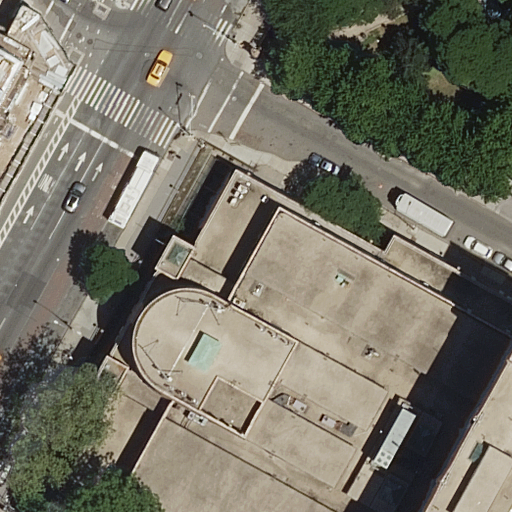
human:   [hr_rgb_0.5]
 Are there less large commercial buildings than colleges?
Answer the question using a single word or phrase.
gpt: yes

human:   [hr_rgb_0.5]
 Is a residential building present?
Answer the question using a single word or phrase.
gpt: yes

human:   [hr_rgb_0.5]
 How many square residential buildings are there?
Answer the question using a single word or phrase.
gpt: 0

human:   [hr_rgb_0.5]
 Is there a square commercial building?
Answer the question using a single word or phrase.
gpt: no

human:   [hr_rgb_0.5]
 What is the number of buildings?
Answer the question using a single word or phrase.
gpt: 2

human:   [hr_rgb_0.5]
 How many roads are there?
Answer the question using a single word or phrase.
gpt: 10

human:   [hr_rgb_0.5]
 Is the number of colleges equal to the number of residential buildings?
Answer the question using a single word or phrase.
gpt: no

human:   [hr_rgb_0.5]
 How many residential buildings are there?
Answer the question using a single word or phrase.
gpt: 2

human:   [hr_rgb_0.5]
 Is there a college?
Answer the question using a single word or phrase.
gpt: yes

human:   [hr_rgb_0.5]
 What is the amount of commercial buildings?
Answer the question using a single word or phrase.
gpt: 0

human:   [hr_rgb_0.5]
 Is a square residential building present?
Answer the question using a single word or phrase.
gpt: no

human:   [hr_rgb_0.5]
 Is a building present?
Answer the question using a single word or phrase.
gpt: yes

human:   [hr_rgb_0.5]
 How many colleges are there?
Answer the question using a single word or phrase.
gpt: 1

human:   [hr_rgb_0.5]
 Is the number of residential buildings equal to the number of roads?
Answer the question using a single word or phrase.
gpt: no

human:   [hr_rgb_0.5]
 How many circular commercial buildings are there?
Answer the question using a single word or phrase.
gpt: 0

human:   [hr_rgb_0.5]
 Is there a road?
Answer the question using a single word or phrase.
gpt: yes

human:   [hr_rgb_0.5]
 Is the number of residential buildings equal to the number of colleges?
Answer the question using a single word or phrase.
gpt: no

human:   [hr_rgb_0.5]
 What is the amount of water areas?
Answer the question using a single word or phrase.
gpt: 0

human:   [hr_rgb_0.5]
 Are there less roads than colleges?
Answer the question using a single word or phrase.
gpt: no

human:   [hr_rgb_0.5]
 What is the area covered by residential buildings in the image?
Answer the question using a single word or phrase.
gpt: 7214m2

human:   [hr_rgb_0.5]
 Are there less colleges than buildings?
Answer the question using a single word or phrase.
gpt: yes

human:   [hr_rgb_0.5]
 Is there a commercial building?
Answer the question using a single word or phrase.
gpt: no

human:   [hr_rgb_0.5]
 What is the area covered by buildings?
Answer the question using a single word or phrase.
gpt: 7214m2

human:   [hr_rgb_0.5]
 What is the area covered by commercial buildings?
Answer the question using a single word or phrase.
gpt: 0m2

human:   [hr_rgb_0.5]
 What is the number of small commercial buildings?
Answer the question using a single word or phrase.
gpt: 0

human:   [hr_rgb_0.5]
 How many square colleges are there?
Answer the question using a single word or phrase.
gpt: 0

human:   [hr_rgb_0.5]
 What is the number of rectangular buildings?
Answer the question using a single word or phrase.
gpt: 0

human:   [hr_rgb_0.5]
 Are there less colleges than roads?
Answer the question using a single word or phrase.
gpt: yes

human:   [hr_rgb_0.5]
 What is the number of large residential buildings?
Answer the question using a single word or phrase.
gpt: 2

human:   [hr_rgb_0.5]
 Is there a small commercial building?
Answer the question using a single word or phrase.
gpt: no

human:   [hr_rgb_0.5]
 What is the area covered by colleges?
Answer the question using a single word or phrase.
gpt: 0m2

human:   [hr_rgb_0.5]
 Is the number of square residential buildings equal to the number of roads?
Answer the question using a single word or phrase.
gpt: no

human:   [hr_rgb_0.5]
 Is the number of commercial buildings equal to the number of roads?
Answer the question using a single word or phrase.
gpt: no

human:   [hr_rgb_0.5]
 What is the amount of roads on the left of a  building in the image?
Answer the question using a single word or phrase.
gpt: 8

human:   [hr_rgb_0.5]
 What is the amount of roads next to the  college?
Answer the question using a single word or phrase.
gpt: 10

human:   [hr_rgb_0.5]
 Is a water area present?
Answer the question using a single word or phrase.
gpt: no

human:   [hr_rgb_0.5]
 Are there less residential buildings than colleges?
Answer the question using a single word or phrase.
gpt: no

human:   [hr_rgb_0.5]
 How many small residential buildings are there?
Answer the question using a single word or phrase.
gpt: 0

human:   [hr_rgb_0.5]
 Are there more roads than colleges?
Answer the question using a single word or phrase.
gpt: yes

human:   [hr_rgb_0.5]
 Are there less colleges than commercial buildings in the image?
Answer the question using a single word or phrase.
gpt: no

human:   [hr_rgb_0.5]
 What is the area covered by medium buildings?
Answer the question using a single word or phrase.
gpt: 0m2

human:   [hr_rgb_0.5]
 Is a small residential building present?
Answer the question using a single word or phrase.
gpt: no

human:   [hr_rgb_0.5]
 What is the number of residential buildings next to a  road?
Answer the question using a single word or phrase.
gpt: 2

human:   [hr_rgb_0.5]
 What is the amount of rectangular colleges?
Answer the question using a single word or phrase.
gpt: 1

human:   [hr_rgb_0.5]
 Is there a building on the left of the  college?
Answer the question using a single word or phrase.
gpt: no

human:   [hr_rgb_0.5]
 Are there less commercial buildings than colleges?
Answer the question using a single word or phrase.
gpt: yes

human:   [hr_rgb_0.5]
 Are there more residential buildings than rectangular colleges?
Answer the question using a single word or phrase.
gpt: yes

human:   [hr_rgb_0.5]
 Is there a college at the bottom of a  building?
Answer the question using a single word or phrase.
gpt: yes

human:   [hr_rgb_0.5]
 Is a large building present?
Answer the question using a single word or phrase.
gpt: yes

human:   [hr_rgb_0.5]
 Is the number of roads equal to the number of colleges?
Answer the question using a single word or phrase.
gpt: no

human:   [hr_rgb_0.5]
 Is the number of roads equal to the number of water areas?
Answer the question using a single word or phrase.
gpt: no

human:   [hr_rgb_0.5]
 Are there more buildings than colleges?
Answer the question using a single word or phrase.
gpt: yes

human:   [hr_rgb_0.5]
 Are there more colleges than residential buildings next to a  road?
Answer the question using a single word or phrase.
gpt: no

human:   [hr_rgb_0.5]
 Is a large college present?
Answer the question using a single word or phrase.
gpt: no

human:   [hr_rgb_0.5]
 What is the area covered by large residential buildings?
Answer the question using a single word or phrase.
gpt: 7214m2

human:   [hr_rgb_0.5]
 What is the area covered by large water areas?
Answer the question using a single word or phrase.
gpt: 0m2

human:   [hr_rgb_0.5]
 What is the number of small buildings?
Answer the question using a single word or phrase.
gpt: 0

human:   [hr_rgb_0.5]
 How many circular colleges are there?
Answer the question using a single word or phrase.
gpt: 0

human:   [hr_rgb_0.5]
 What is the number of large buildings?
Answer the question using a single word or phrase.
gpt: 2

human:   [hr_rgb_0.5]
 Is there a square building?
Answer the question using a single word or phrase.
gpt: no

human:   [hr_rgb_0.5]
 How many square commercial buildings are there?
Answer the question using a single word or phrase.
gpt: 0

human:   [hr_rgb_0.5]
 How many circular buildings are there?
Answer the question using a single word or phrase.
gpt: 0

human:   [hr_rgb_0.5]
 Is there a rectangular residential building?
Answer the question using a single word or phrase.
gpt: no

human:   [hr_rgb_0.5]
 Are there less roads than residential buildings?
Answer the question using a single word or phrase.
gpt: no